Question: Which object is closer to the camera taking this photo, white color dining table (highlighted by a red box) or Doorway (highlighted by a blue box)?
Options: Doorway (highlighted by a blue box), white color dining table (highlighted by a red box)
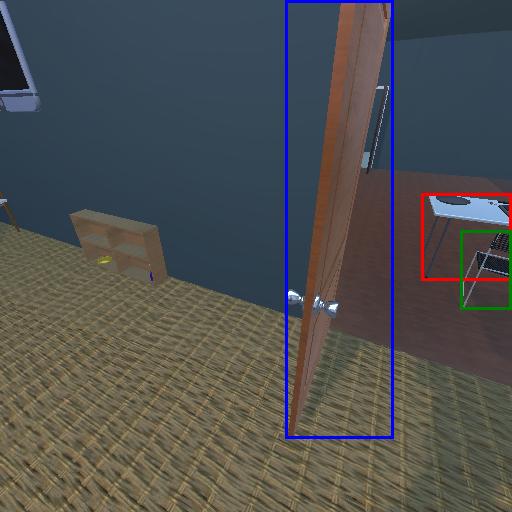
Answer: Doorway (highlighted by a blue box)